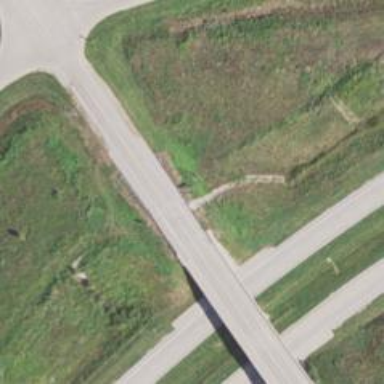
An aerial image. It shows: Secondary road with bridge.